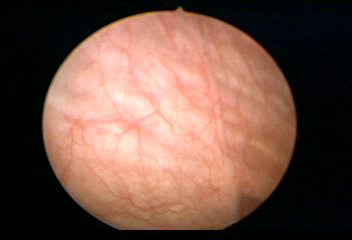
Modality: WLC
Class: Normal mucosa
Bladder cancer association: No